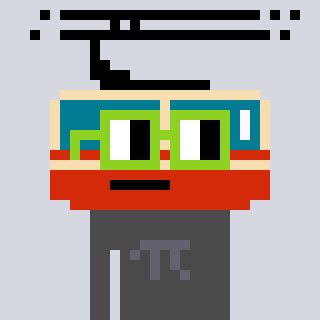
a pixel art character with square light green glasses, a tram wagon-shaped head and a grayscale-colored body on a cool background